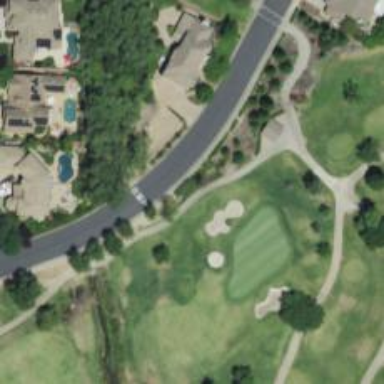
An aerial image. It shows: Path designated for golf carts.